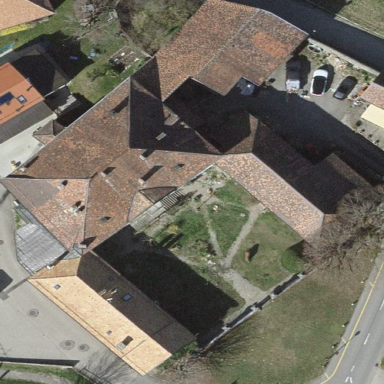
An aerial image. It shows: Historic stately castle building.